Question: I am trying do a sign up process. Where i have a method inside the DbAdaptor where i check if the username exists.
'''
public Boolean checkUsername(String username) throws SQLException {
Cursor mCursor = db.query(TABLE_USERS, new String[] { ID,
KEY_NAME, KEY_USERNAME}, KEY_USERNAME + "="
+ username, null, null, null, null, null);
if (mCursor != null) {
return true;
}
return false;
}
'''
From the Edit text i sent a value "harsha" as username to test it. but i am getting the following error

<URL>
the code inside the activity is this
'''
DBAdapter db = new DBAdapter(RegisterActivity.this);
db.open();
if (db.checkUsername(username))
Toast.makeText(RegisterActivity.this, "Found",
Toast.LENGTH_LONG).show();
else
Toast.makeText(RegisterActivity.this, "Not Found",
Toast.LENGTH_LONG).show();
db.close();
'''
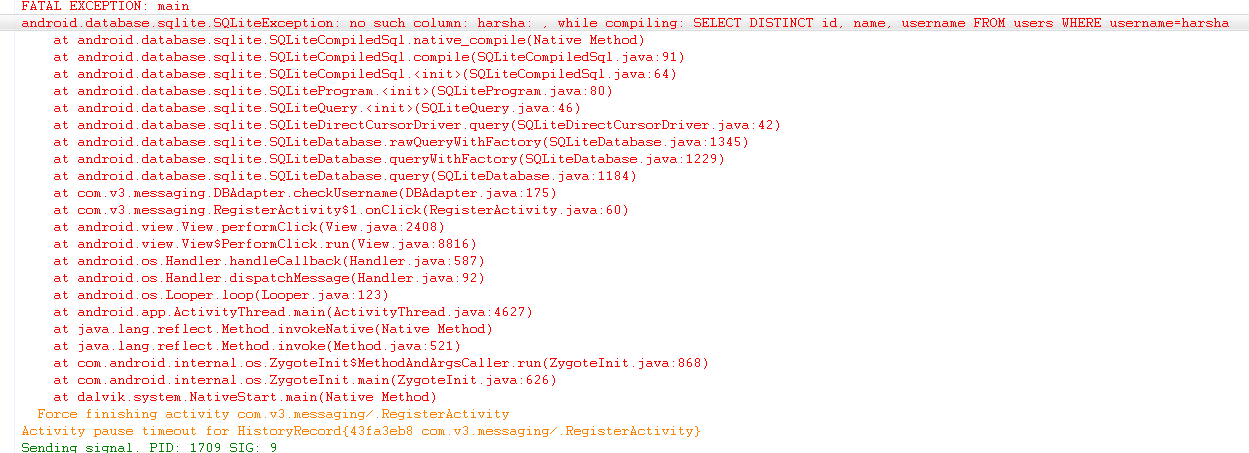
Answer: you need to send the harsha as 'harsha' with single quote
'''
public Boolean checkUsername(String username) throws SQLException {
Cursor mCursor = db.query(TABLE_USERS, new String[] { ID,
KEY_NAME, KEY_USERNAME}, KEY_USERNAME + "="
+"'"+username+"'", null, null, null, null, null);
if (mCursor != null) {
return true;
}
return false;
'''